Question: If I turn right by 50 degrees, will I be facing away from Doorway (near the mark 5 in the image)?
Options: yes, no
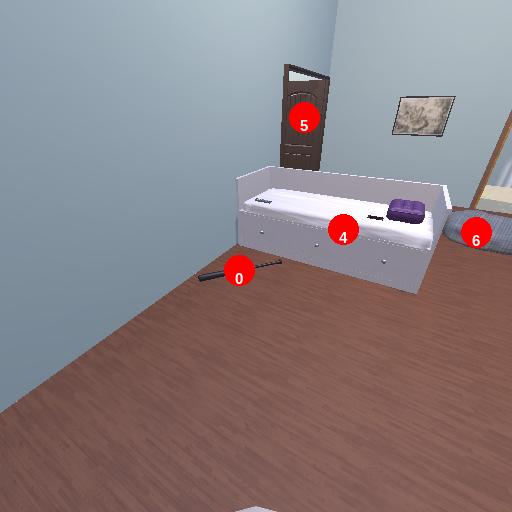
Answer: yes